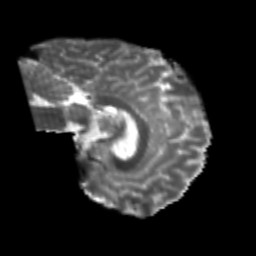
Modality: T2w
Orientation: sagittal
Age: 22
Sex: male
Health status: healthy
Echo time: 0.074 s